Field crop: tomato
Growth stage: 1
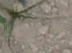
Species: cyperus